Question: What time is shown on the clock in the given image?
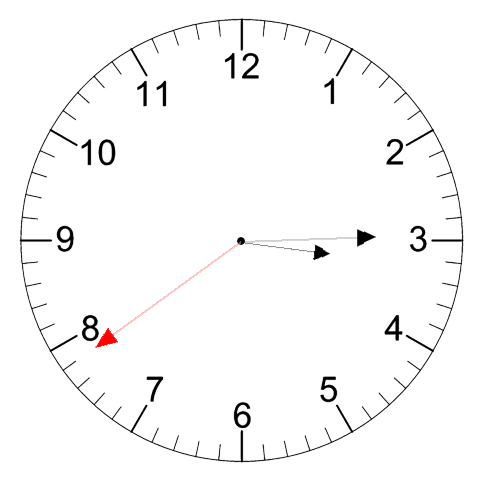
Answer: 03:14:39